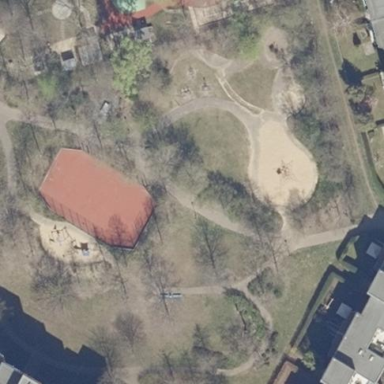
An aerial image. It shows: Playground area for leisure land.